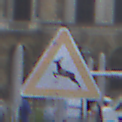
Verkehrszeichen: WildwechselRechts
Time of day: MorningAfternoon
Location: Outdoor (Urban)
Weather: PartlyCloudy
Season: NotSpecified
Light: Natural